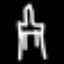
Label: chair